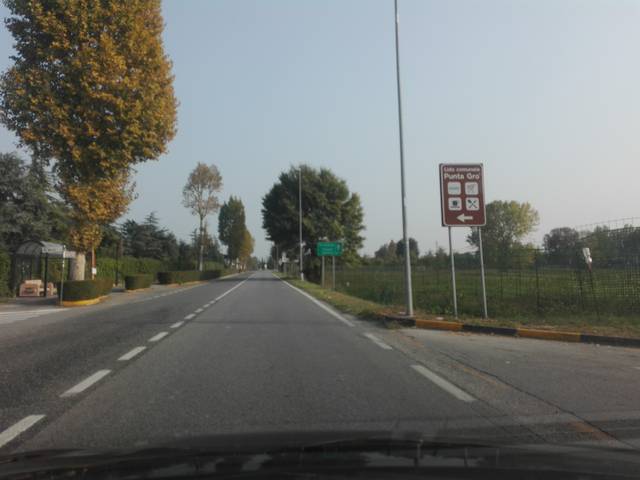
Region: Italy
Coordinates: 45.458, 10.636